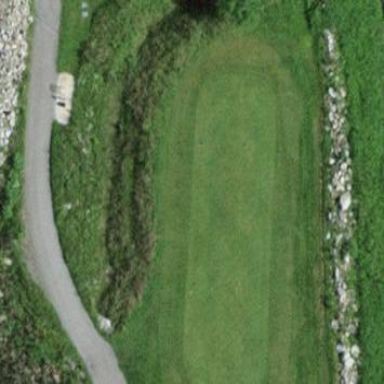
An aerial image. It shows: Grassy area designated as golf tee.